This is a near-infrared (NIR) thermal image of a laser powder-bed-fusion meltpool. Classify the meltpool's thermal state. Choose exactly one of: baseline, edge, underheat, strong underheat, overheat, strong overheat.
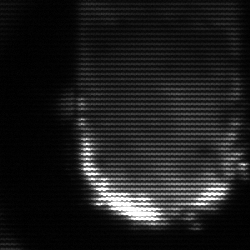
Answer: baseline